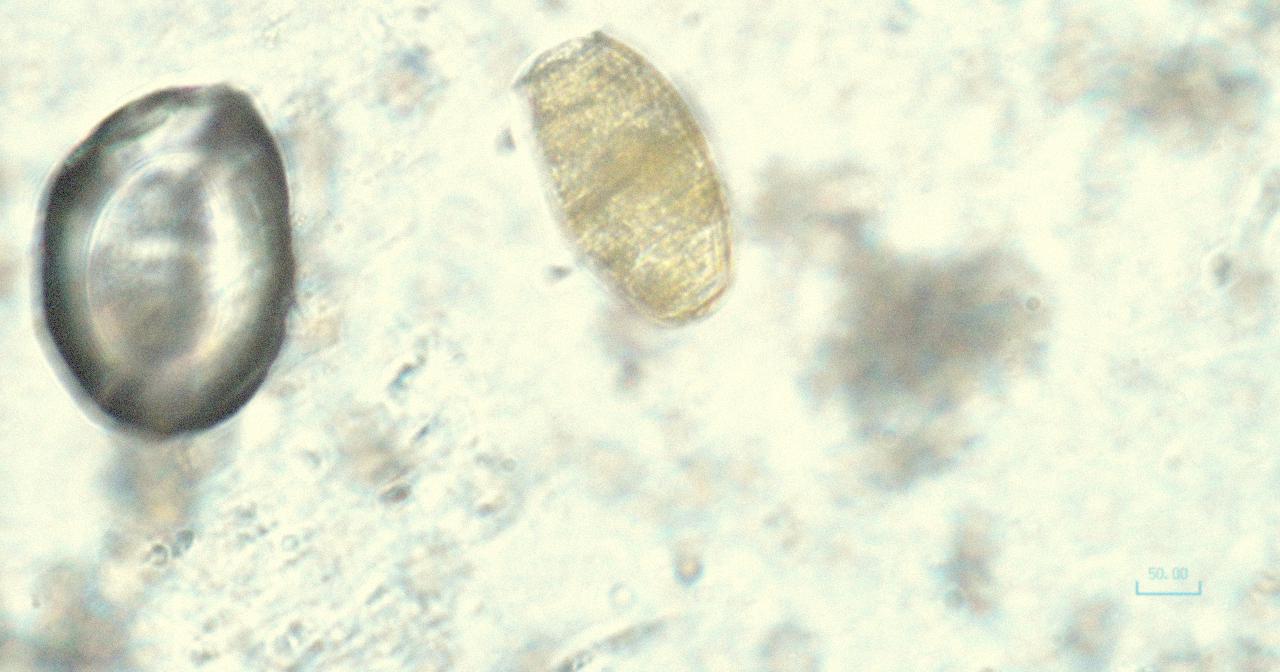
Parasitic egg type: Paragonimus spp